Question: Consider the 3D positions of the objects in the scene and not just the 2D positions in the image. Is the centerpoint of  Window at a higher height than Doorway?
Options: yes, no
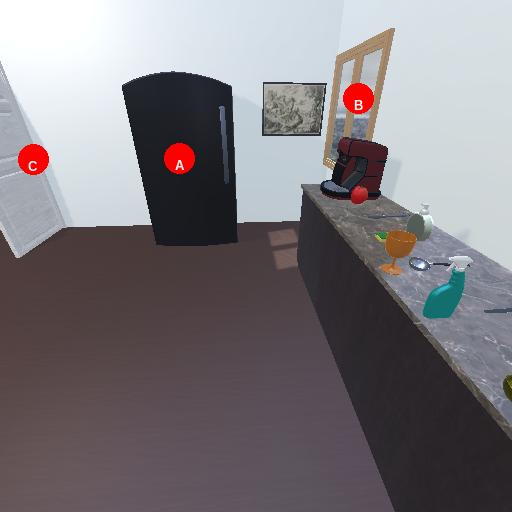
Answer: yes